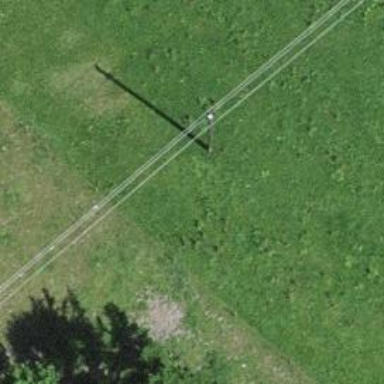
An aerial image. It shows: Utility pole as the man-made structure.